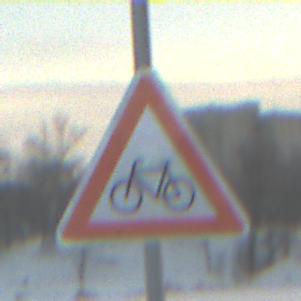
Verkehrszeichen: RadverkehrRechts
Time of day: SunriseSunset
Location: Outdoor (Nature)
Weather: PartlyCloudy
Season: NotSpecified
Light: Natural